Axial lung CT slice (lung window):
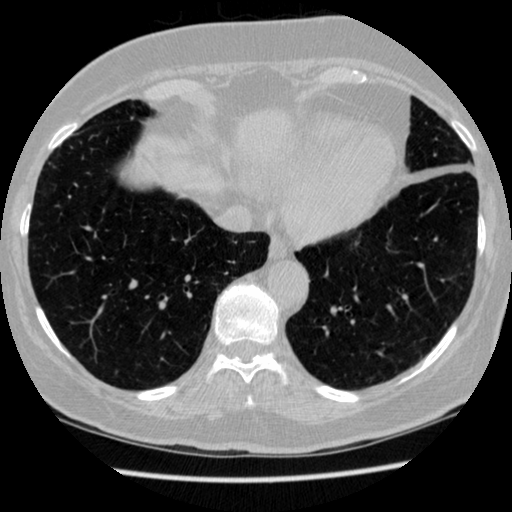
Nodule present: no